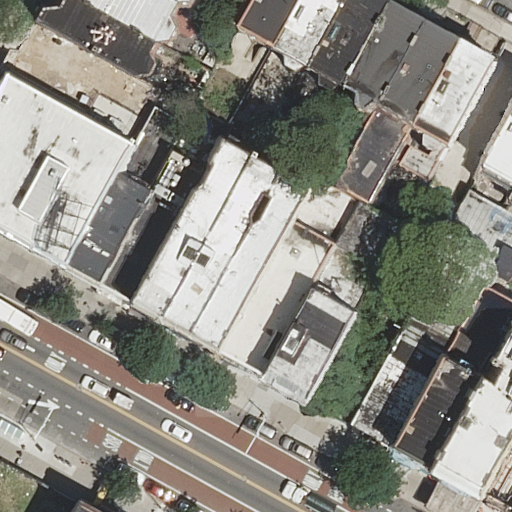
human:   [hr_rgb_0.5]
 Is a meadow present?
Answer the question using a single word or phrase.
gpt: no

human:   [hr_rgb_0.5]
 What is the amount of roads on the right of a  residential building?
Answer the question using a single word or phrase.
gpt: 2

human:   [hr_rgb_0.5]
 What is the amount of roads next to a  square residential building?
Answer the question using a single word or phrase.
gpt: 0

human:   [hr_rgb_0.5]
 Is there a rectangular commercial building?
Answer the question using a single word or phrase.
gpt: no

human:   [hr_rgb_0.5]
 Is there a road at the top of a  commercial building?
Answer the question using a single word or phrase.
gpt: no

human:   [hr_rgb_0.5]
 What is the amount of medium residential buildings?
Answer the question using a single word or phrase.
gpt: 14

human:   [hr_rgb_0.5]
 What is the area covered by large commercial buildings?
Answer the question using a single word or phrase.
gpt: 0m2

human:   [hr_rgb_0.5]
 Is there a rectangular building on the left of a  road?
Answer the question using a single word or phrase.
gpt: yes

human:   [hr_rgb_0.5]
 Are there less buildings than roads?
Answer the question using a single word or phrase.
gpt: no

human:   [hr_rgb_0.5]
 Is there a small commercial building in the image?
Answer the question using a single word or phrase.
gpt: no

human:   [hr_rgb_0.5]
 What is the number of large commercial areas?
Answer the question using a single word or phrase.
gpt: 0

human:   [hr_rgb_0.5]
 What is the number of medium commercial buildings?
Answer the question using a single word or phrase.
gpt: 0

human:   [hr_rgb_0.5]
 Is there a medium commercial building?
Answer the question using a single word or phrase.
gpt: no

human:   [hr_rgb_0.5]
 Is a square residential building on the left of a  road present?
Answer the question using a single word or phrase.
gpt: no

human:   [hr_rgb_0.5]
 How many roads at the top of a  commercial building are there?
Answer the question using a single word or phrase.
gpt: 0

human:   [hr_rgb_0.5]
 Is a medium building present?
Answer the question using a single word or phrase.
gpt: yes

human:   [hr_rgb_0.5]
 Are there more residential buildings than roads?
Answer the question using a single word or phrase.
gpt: yes

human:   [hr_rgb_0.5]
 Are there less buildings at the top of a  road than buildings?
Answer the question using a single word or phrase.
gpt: yes

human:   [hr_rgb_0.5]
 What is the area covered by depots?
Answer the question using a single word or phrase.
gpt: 0m2

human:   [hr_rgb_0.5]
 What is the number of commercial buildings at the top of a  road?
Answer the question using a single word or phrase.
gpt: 0

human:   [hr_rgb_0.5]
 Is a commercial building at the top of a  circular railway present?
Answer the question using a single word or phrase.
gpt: no

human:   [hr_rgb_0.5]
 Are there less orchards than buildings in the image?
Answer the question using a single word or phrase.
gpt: yes

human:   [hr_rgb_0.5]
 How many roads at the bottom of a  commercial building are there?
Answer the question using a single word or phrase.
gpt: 0

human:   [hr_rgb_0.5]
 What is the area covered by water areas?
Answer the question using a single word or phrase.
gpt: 0m2

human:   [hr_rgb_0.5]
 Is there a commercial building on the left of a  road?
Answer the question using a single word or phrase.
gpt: no

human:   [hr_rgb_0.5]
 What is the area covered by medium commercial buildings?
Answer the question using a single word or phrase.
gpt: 0m2

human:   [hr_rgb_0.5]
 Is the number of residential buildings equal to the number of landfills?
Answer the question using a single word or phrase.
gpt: no

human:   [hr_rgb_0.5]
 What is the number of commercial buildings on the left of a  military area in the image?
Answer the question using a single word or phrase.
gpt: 0

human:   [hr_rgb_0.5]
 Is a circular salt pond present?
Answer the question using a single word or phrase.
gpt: no

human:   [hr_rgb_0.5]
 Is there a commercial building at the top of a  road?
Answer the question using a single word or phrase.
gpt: no

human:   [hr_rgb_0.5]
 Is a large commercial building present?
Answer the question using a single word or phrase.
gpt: no

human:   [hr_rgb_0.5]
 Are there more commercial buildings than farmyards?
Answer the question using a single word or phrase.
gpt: no

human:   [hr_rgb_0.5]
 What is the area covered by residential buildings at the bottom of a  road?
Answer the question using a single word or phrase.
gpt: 429m2

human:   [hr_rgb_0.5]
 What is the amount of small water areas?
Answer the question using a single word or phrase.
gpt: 0

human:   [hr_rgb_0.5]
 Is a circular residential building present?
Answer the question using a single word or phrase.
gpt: no

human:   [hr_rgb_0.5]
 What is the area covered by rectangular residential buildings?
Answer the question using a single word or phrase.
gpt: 3043m2